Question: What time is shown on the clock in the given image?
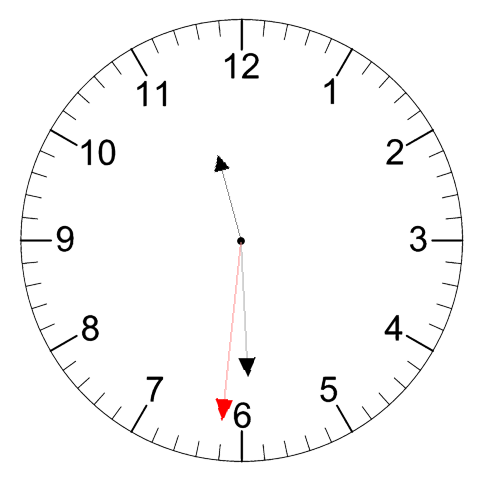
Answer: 11:29:31